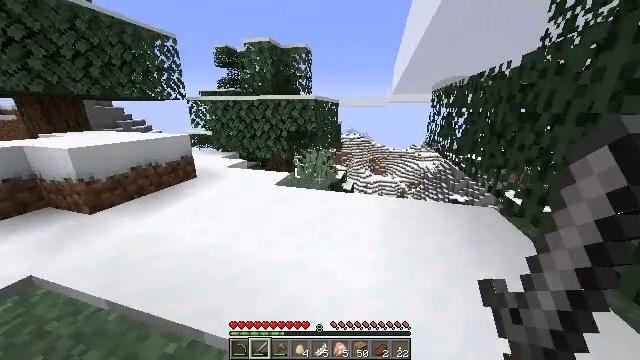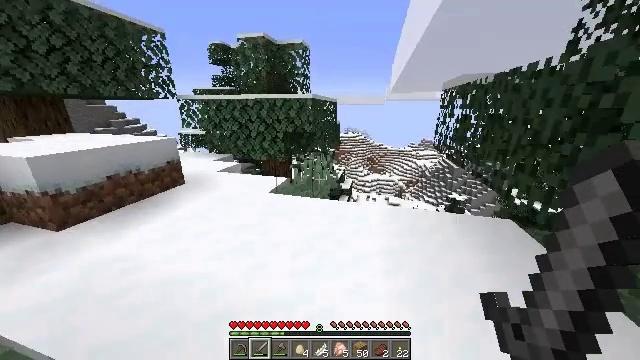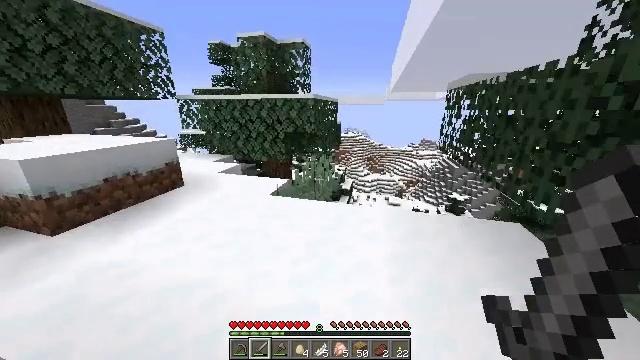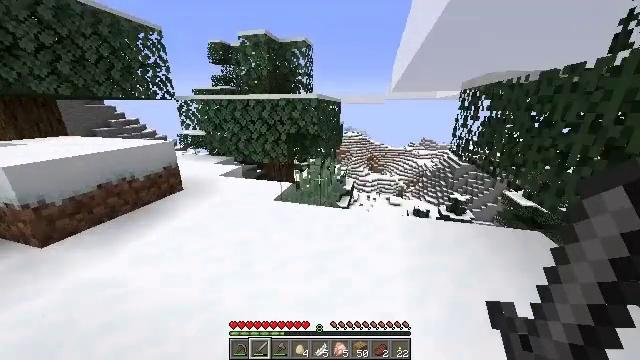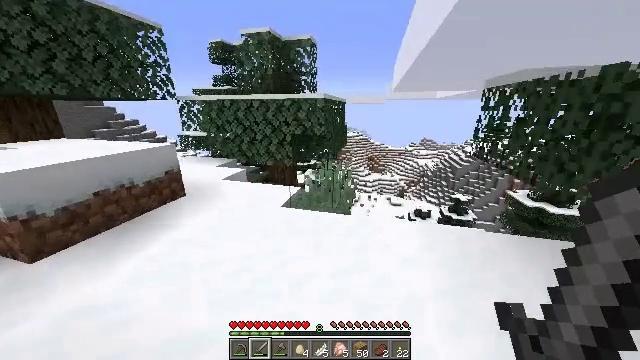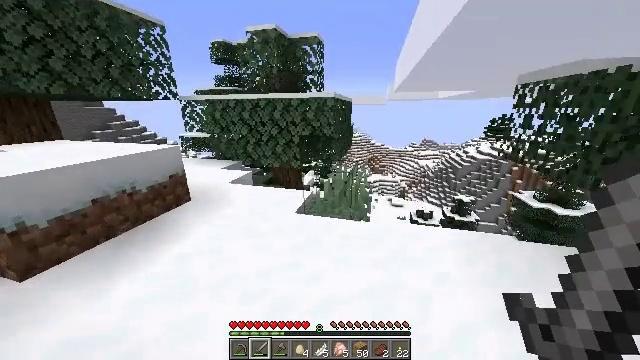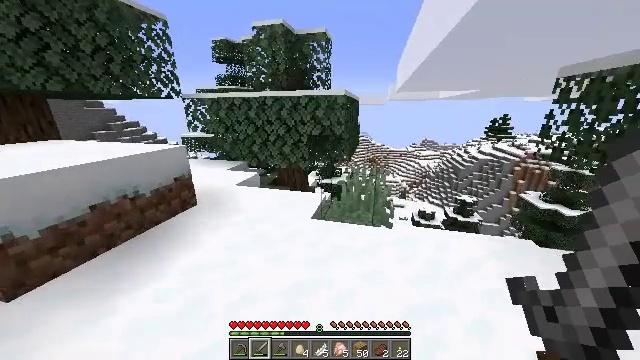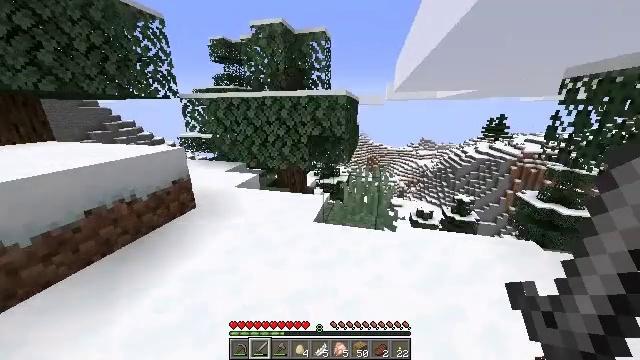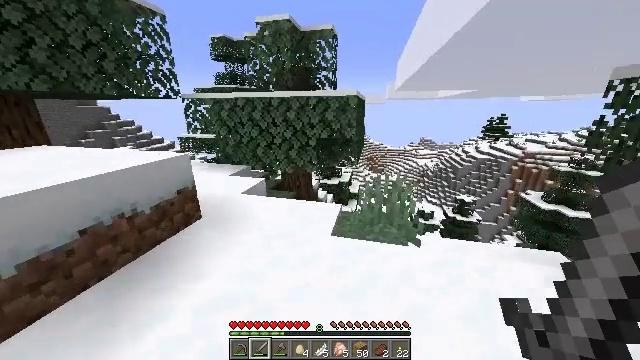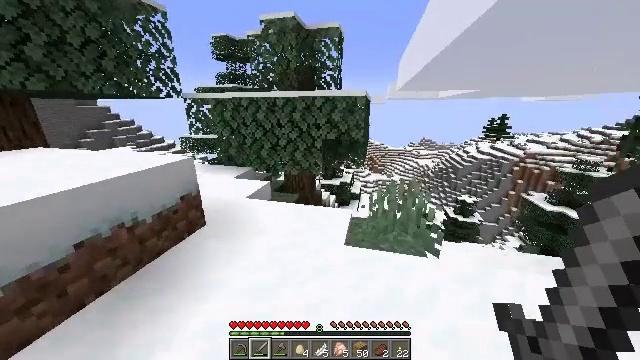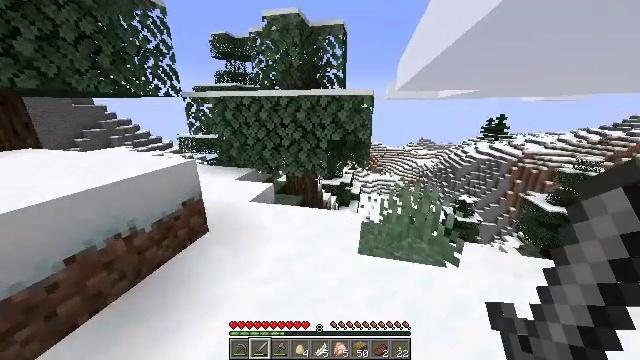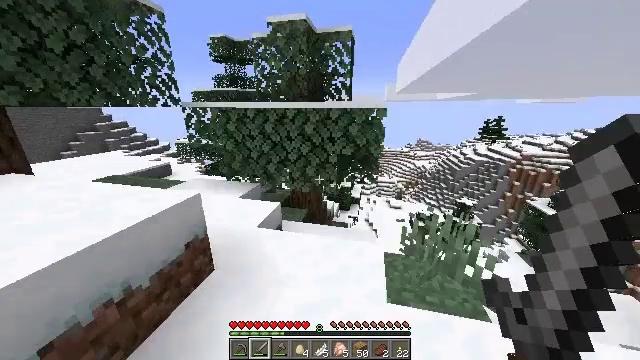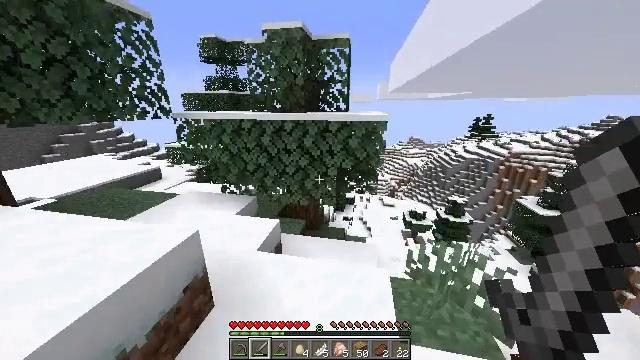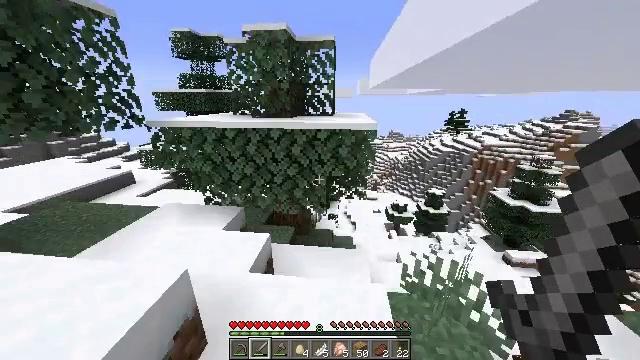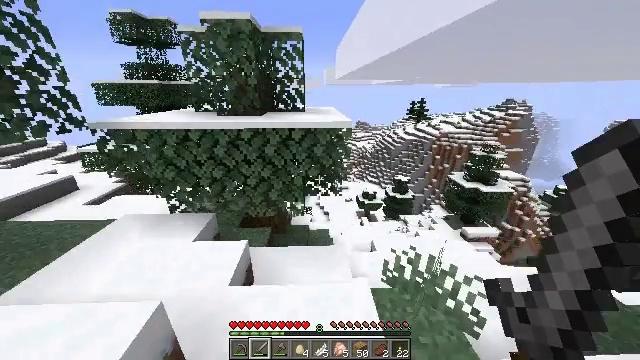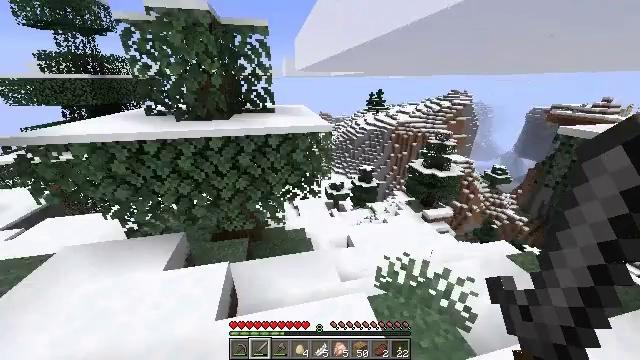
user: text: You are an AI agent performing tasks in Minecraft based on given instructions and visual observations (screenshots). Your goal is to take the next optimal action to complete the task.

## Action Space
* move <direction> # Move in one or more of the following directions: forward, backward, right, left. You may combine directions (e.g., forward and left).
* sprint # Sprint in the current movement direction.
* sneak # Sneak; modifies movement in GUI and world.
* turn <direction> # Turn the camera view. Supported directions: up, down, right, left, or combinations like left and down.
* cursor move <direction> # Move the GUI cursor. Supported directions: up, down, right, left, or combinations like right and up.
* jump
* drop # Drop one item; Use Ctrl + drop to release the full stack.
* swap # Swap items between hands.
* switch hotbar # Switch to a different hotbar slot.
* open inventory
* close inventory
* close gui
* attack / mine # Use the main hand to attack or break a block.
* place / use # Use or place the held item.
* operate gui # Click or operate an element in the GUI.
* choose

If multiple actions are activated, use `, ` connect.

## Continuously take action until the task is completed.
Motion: motion action
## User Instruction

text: Kill the chicken.
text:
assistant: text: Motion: move forward, sprint
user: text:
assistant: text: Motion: move forward and move left, sprint
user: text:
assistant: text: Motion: move forward and move left, sprint
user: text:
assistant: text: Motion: move forward and move left, sprint
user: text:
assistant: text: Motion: move forward and move left, sprint
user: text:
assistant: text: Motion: move forward and move left, sprint
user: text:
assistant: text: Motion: move forward and move left, sprint
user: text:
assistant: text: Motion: move forward and move left, sprint
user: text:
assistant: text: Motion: move forward and move left, sprint
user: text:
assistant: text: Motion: move forward and move left, sprint
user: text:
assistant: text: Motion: move forward and move left, sprint, jump
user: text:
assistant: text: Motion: move forward and move left, sprint, turn right, jump
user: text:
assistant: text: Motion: move forward and move left, sprint, turn right and down, jump
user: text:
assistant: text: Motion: move forward and move left, sprint, turn right and down, jump
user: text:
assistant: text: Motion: move forward, turn right and down
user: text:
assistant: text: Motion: move forward and move right, turn right
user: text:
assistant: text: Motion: move forward and move right, turn right
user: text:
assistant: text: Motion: move forward and move right, turn right
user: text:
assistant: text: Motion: move forward and move right, turn right
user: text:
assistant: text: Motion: move forward and move right, turn right
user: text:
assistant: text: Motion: move forward and move right, turn right
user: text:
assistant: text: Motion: move forward and move right
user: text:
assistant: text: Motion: move forward and move right
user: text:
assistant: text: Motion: move forward and move right
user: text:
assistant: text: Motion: move forward and move right
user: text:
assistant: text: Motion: no_op
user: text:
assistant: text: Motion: no_op
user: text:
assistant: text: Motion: no_op
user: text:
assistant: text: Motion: no_op
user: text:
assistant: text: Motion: no_op